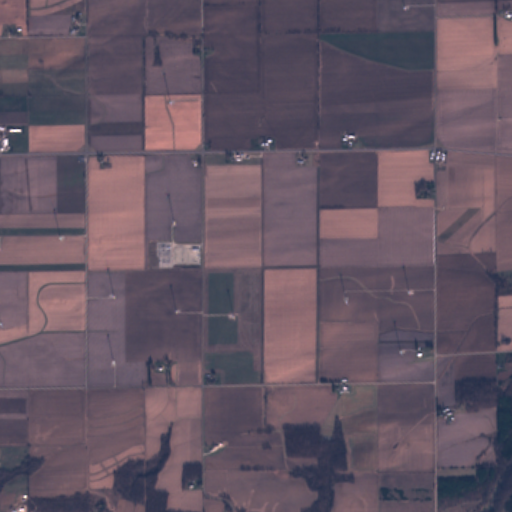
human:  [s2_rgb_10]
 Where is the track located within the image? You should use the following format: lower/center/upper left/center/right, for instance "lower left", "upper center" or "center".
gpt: There is no track in the image.